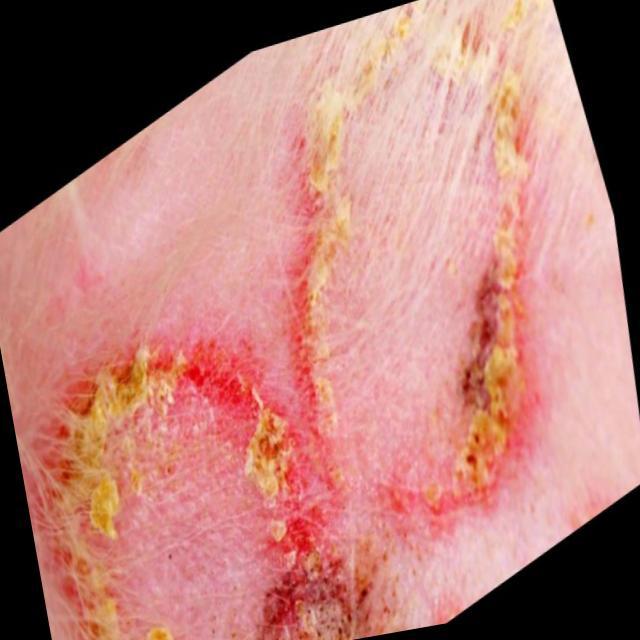
Canine ringworm (Dermatophytosis) — fungal infection caused by Microsporum or Trichophyton. Presents with circular alopecia, scaling, crusting, and broken hairs.